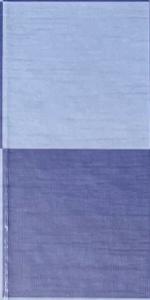
Label: Empty